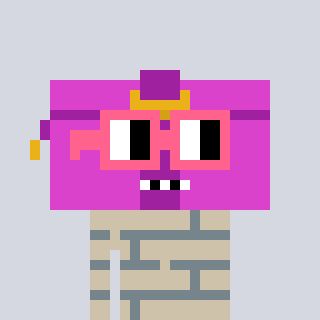
a pixel art character with square pink glasses, a clutch-shaped head and a bege-colored body on a cool background